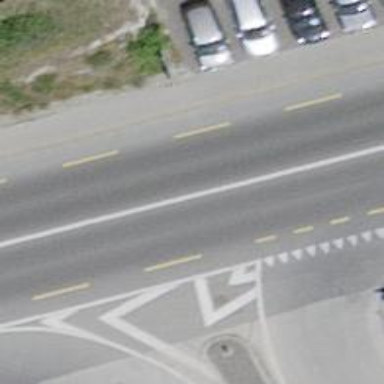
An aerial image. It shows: Primary road with asphalt surface and designated cycle lane.